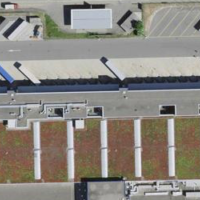
EUNIS habitat code: 54
Species observed at this site:
Viburnum tinus